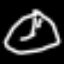
Label: clock